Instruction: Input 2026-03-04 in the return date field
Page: home
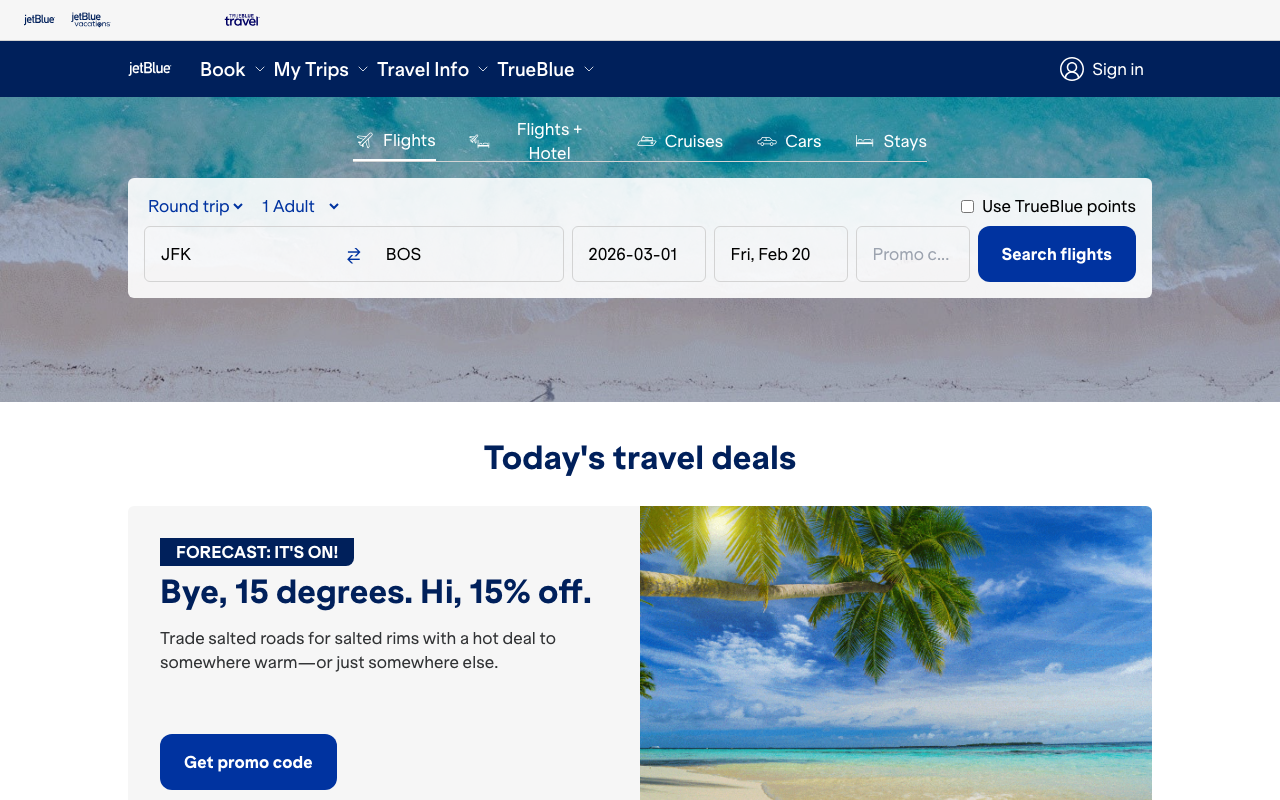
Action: type